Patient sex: F
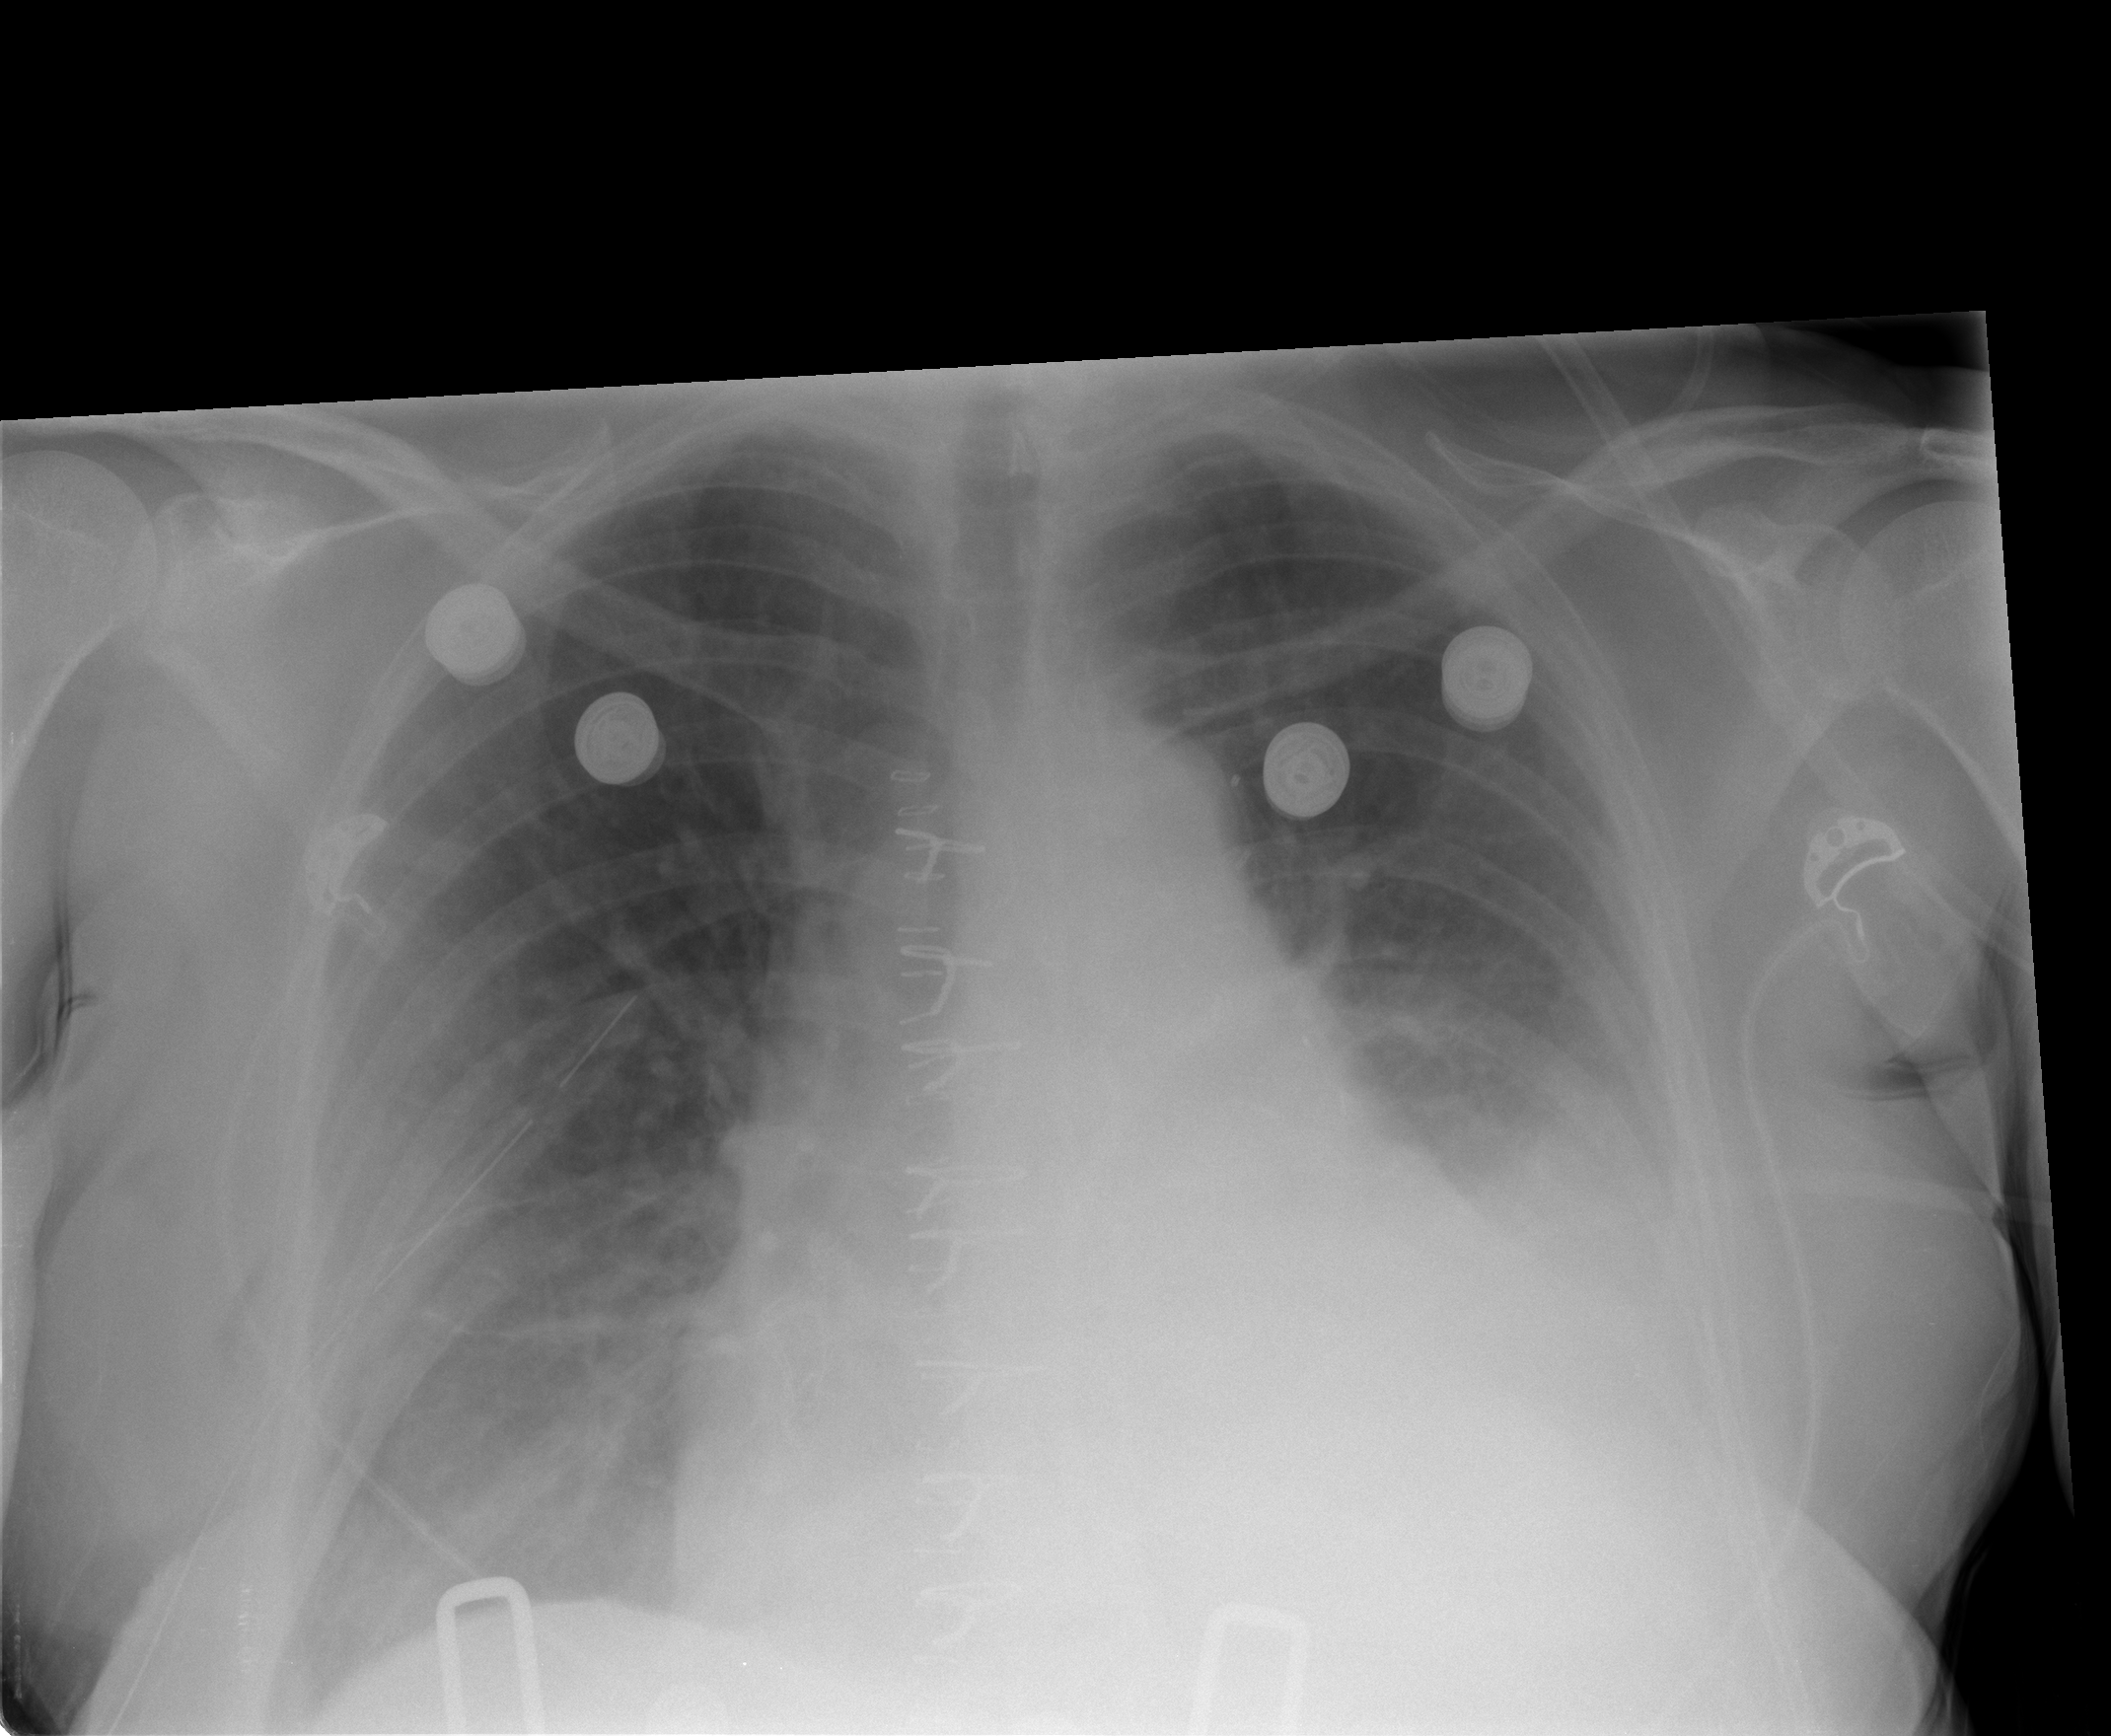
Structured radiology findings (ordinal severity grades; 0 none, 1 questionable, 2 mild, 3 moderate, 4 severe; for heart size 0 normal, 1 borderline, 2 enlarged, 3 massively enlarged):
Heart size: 2
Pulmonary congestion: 2
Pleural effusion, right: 0
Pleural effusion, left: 1
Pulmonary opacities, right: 0
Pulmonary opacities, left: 2
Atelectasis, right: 0
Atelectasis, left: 2